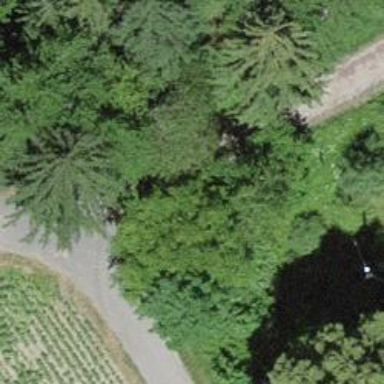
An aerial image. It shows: Well-maintained track road of grade 1.